Question: I'm experiencing an error that doesn't happen when I test the application on my machine but only after deployment.
I have some pictures associated with a parent item in the datastore and I have set up a query that deletes both the parent item and related pictures: datastore and blobstore values
I have a base key that I use as ancestor for all my items:
'''
def base_key(group = 'default'):
return db.Key.from_path('my_items', group)
'''
I get the parent item and his attachments
'''
parent = Parent.by_keyname(s)
attachments = Attachment.by_parent_keyname(s)
'''
here's the implementation of those queries:
'''
@classmethod # in Parent class
def by_keyname(cls, s):
item_k = db.Key.from_path('Parent', s, parent=base_key())
item= db.get(item_k)
return item
@classmethod # in Attachment class
def by_parent_keyname(cls, s):
item_k= db.Key.from_path('Parent', s, parent=base_key())
q = Attachment.all()
q.ancestor(item_k)
results = q.fetch(20)
return results
'''
after I got parent and attachments I instanciate a list with all the keys whose elements I have to remove from datastore and blobstore:
'''
entities_to_delete = [parent.key()]
for a in attachments:
entities_to_delete.append(a.key())
entities_to_delete.append(
db.Key.from_path('__BlobInfo__', str(a.blob.key())))
db.delete(entities_to_delete)
'''
and this works perfectly on my machine but after deployment, if I test this request handler I get a server error, here is the error I log:

<URL>
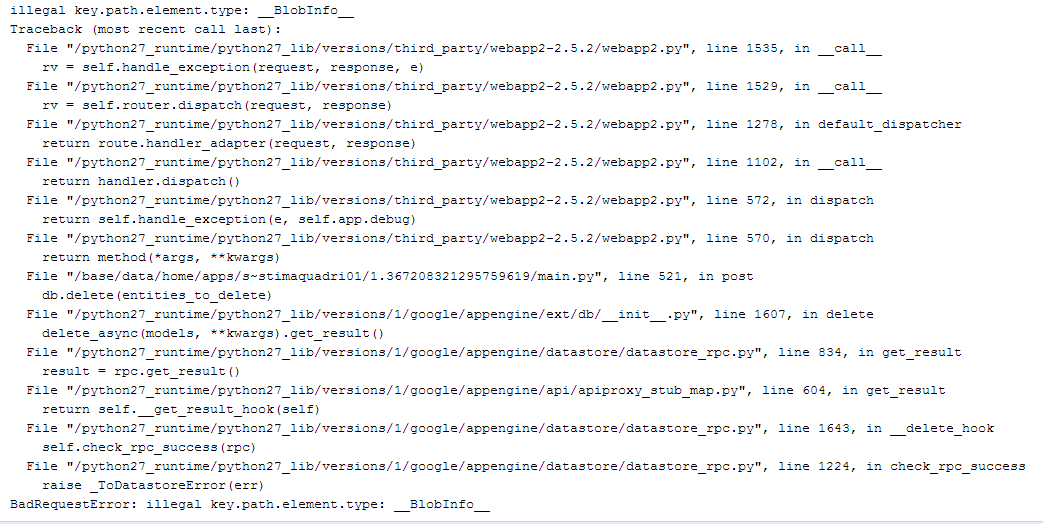
Answer: It appears the development server and the live server have different ideas about what it means to delete a BlobInfo entity. The most direct fix is to call the Blobstore 'delete()' method for the blob keys:
'''
entities_to_delete = []
blobs_to_delete = []
for a in attachments:
entities_to_delete.append(upload.key())
blobs_to_delete.append(upload.blob.key())
db.delete(entities_to_delete)
blobstore.delete(blobs_to_delete)
'''
There might still be a way to construct a BlobInfo key in a way that 'db.delete()' will accept, but the code you borrowed from my code sample is indeed inaccurate. My apologies for the inconvenience, and thanks for asking me about it!